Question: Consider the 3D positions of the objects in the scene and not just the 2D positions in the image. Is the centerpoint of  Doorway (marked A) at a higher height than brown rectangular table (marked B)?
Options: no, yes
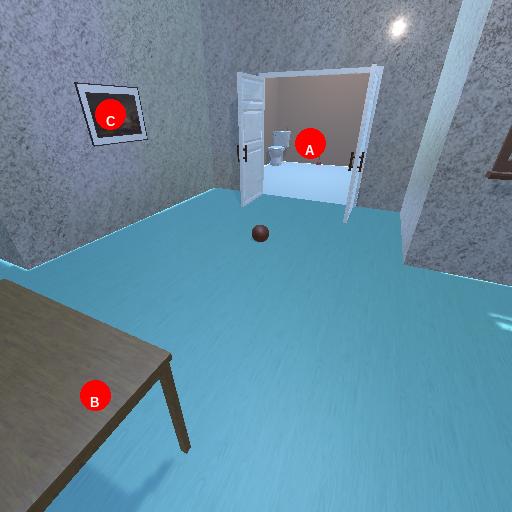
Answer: no